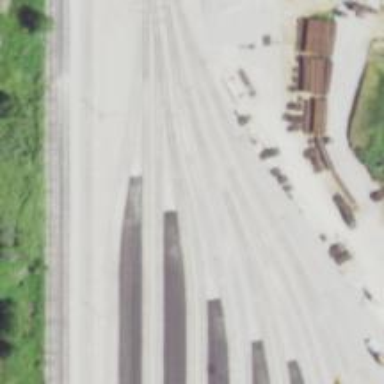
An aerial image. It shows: Rail spur service.